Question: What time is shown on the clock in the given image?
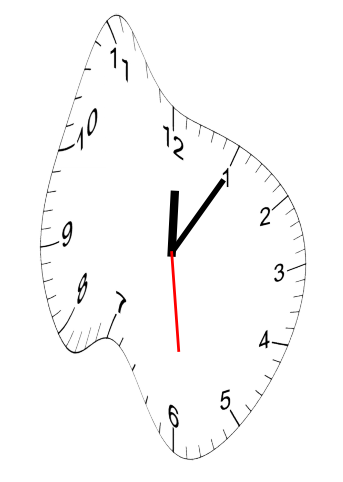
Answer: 12:05:29